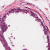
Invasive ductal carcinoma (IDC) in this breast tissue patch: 0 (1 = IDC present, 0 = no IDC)